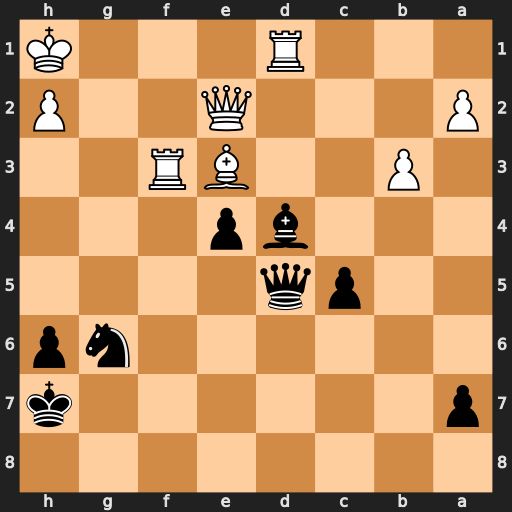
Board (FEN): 8/p6k/6np/2pq4/3bp3/1P2BR2/P3Q2P/3R3K
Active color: b
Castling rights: -
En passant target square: -
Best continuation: exf3 Qf1 f2+ Qg2 Qxg2+ Kxg2 Bxe3 Kf3 Bd4